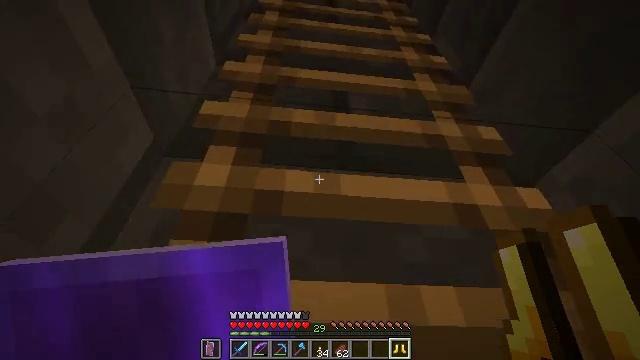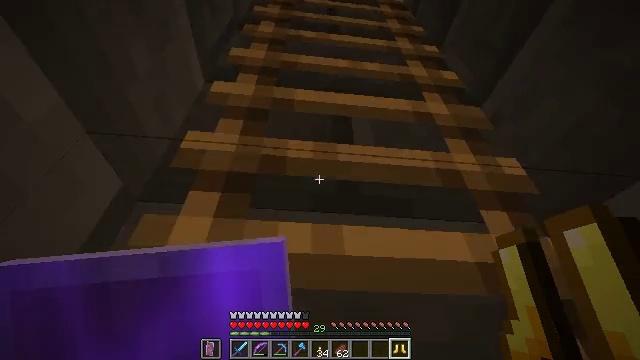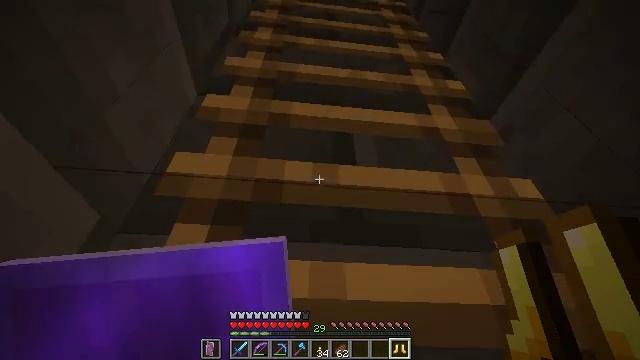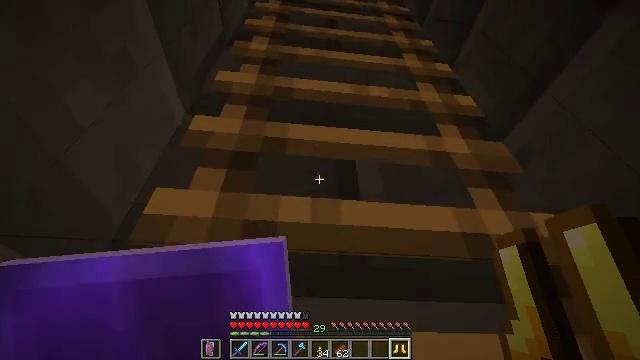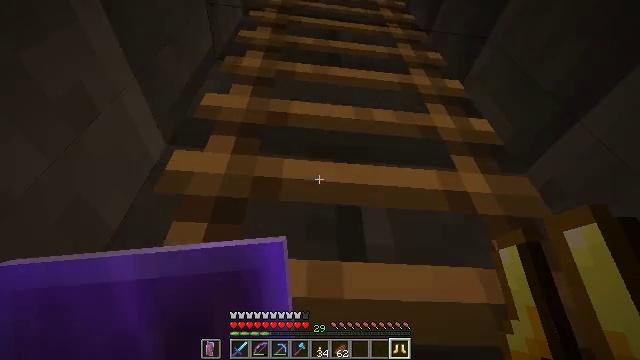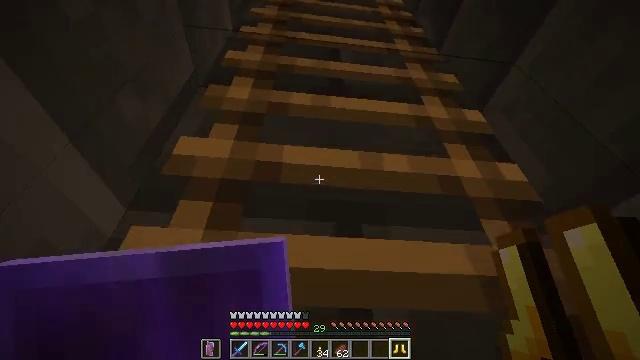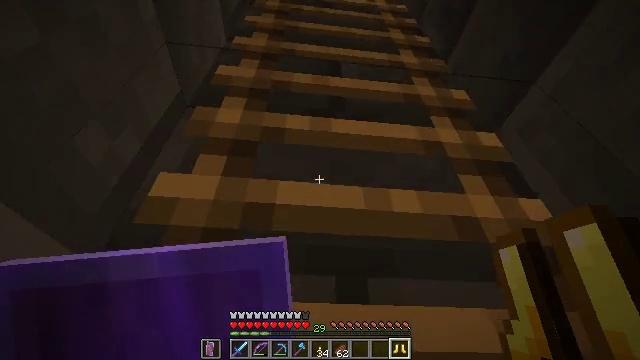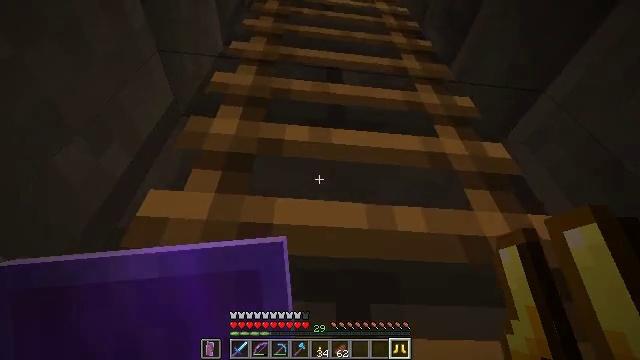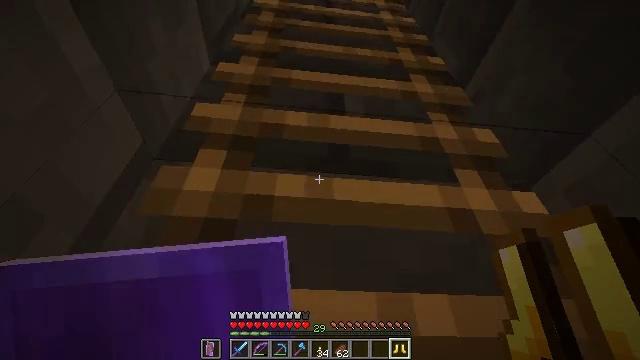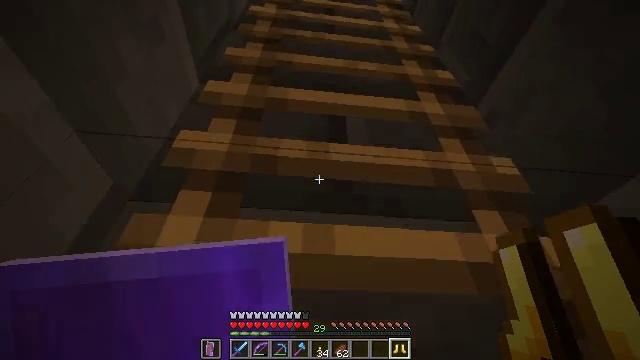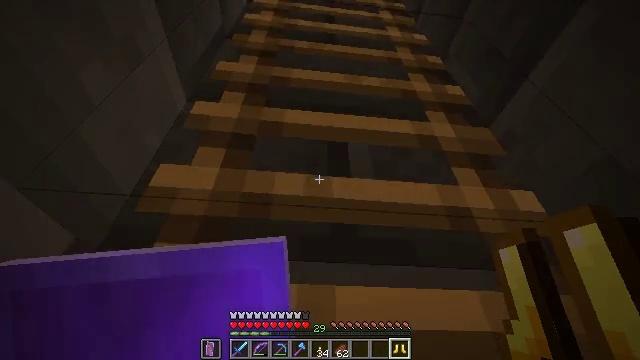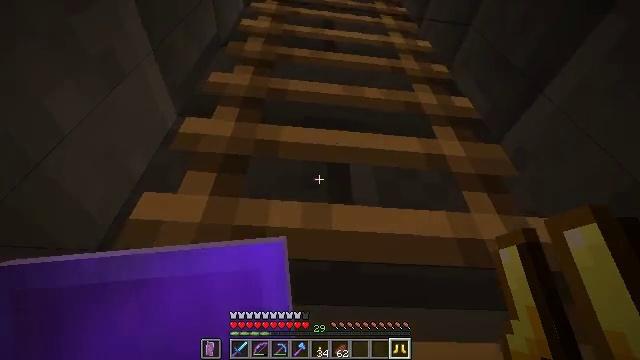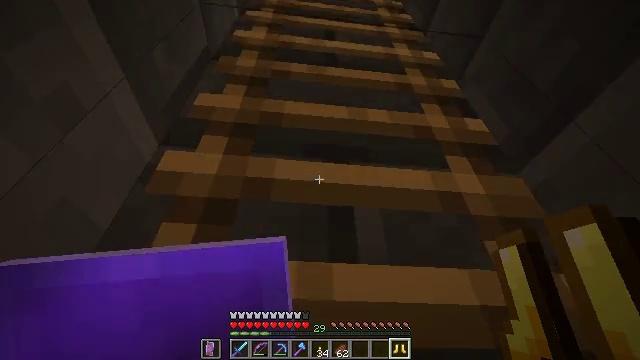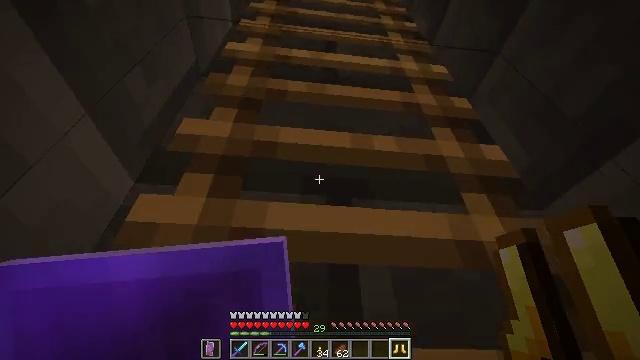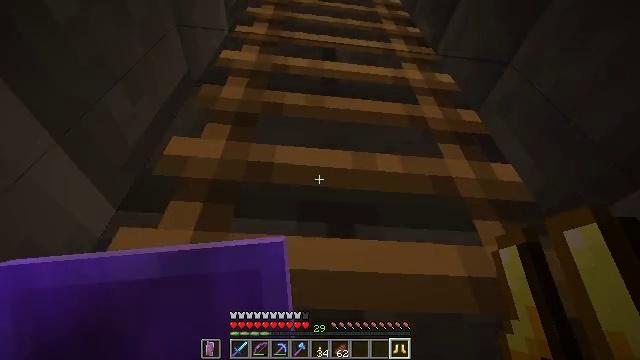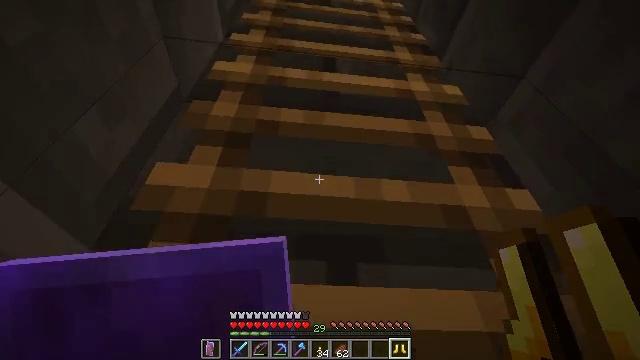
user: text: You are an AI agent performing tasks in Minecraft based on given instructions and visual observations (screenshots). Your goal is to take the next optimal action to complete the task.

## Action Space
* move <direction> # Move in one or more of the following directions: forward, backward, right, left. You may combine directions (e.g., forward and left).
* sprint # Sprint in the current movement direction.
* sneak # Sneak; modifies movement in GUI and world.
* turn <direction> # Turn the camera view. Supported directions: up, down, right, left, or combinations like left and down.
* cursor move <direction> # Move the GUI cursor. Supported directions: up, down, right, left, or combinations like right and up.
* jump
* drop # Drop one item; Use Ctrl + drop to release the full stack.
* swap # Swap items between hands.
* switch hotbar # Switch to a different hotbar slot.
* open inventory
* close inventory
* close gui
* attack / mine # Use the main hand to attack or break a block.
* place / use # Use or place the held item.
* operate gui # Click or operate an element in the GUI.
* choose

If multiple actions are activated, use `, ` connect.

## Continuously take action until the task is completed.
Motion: motion action
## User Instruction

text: Use blaze rods to make blaze powder.
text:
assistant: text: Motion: move forward, jump
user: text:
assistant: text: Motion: move forward, jump
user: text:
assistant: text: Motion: move forward, jump
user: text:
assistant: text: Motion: move forward, jump
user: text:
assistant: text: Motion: move forward, jump
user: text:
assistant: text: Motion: move forward, jump
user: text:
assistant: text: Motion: move forward, jump
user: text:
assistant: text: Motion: move forward, jump
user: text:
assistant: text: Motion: move forward, jump
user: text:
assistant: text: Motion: move forward, jump
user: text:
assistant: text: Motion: move forward, jump
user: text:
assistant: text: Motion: move forward, jump
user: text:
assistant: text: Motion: move forward, jump
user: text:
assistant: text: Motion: move forward, jump
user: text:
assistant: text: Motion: move forward, jump
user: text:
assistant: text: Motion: move forward, jump
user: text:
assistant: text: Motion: move forward, jump
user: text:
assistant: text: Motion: move forward, jump
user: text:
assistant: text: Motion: move forward, jump
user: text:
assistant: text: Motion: move forward, jump
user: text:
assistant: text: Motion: move forward, jump
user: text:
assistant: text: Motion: move forward, jump
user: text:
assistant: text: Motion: move forward, jump
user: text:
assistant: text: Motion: move forward, jump
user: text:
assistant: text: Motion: move forward, jump
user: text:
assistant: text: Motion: move forward, jump
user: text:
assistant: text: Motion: move forward, turn right, jump
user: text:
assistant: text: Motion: move forward, jump
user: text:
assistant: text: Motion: move forward, jump
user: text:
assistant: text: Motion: move forward, jump